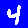
Digit: 4